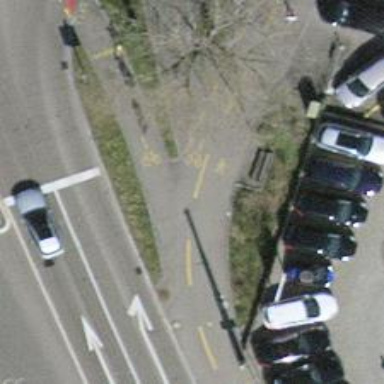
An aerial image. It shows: Asphalt path that serves as sidewalk.